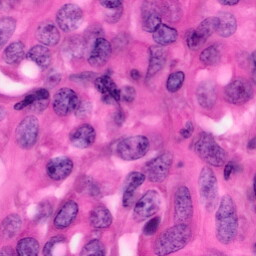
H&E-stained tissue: Pancreatic